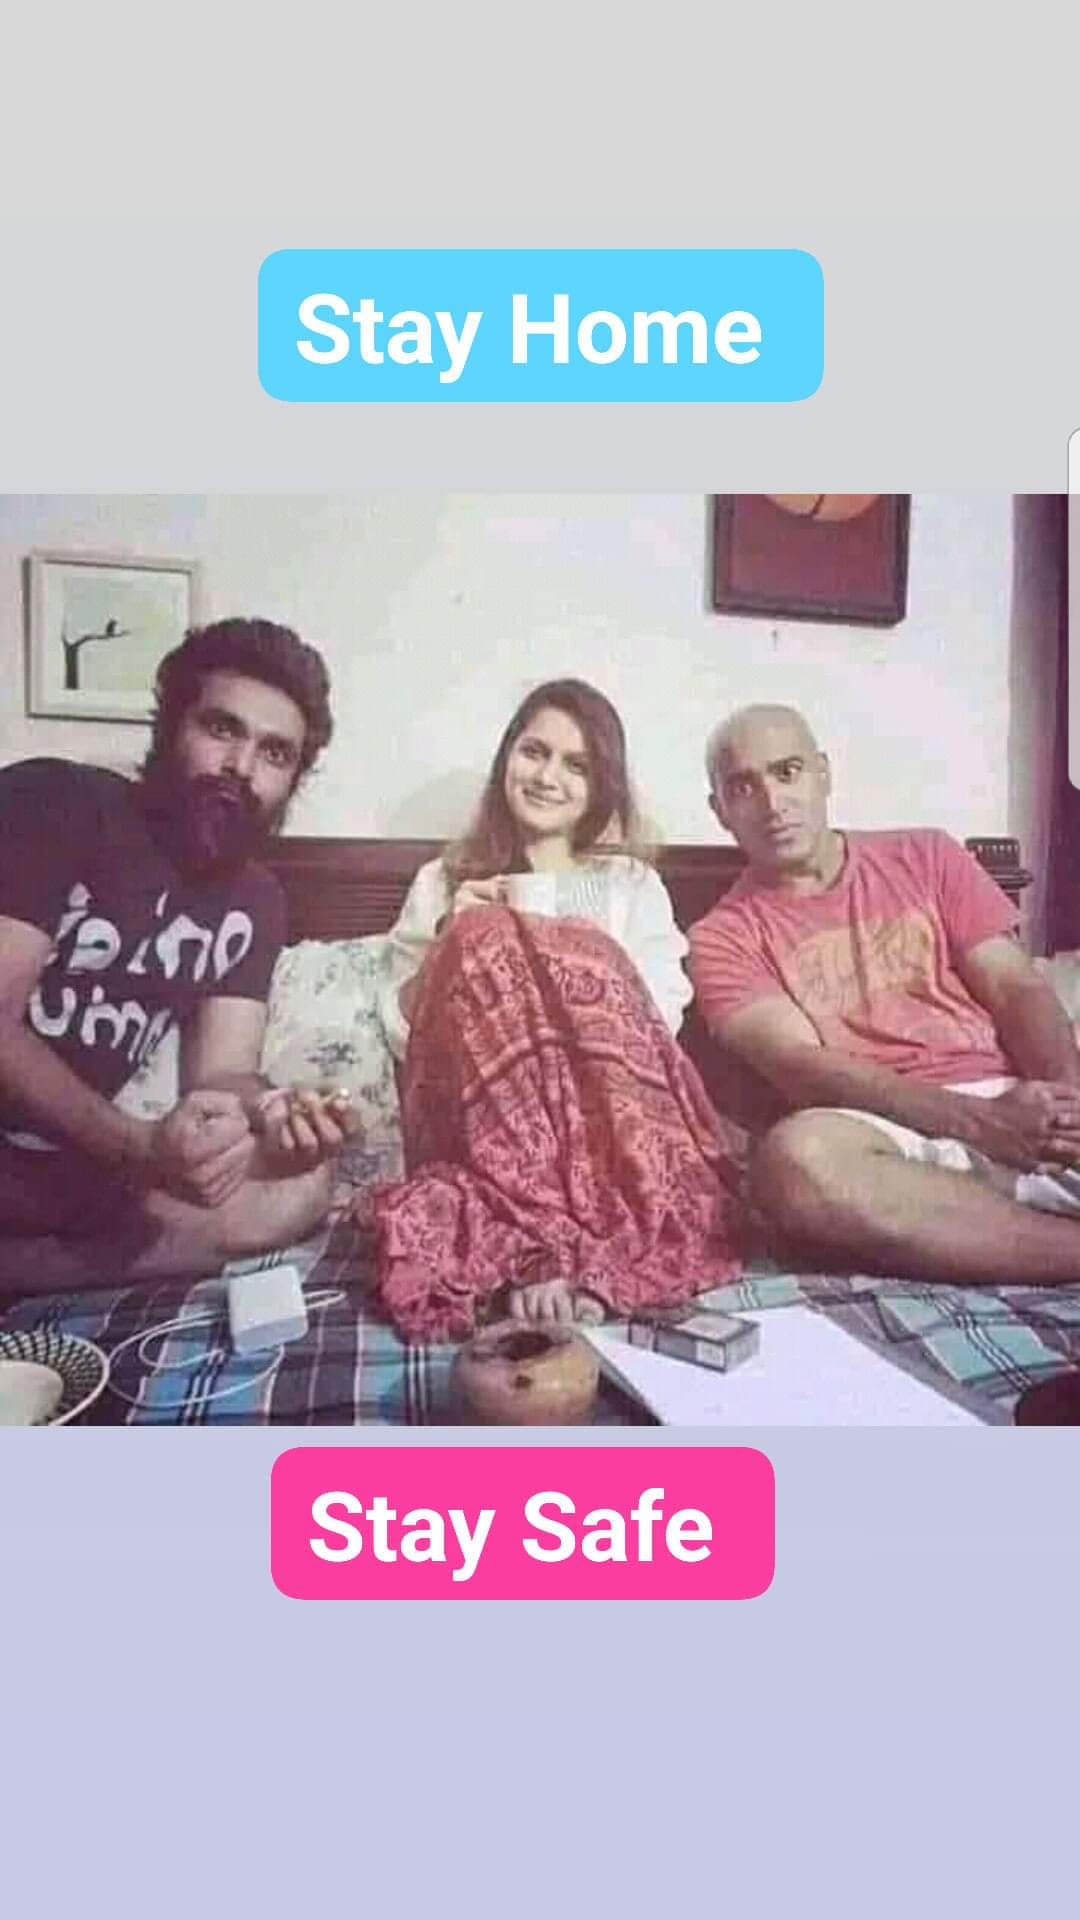
Caption: Stay Home  Stay Safe
Label: hate